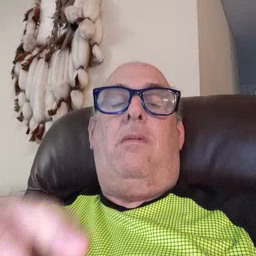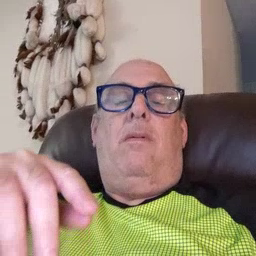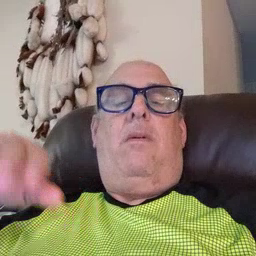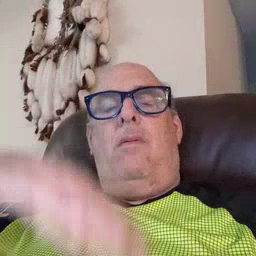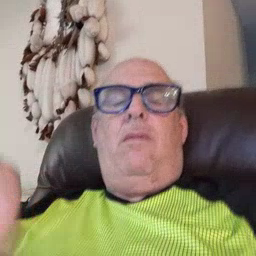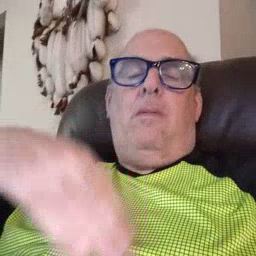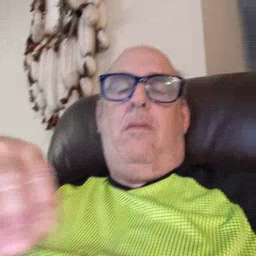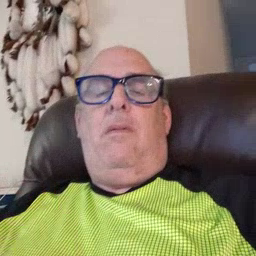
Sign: pool